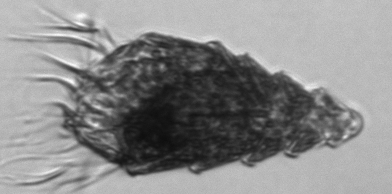
Label: Laboea_strobila